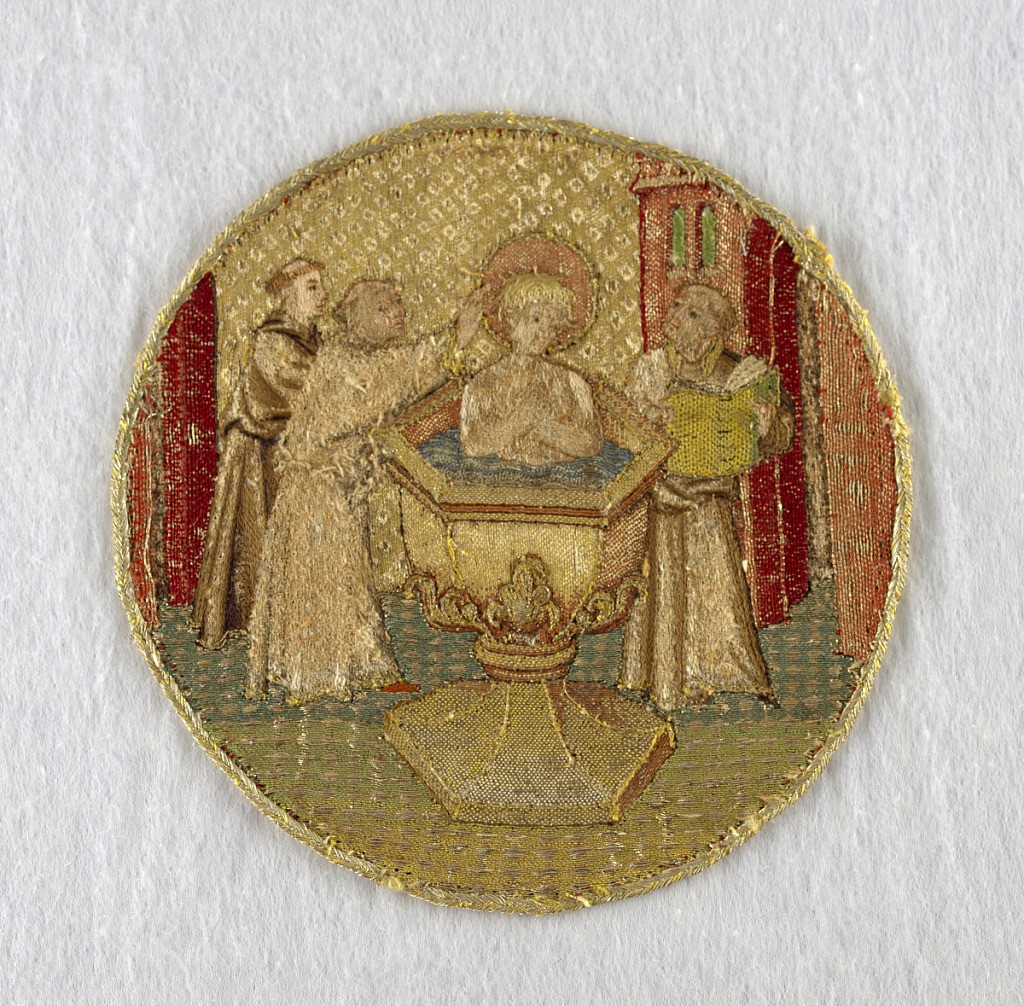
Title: Baptism of St. Martin
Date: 15th century
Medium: silk, metallic threads Technique: embroidery
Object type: Roundel
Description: Five small roundels embroidered in colored silks and gold. Three illustrate scenes from the legend of St. Catherine of Alexandria; two others scenes from the life of St. Martin.